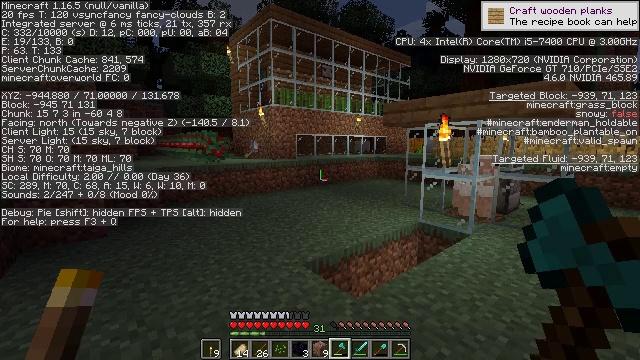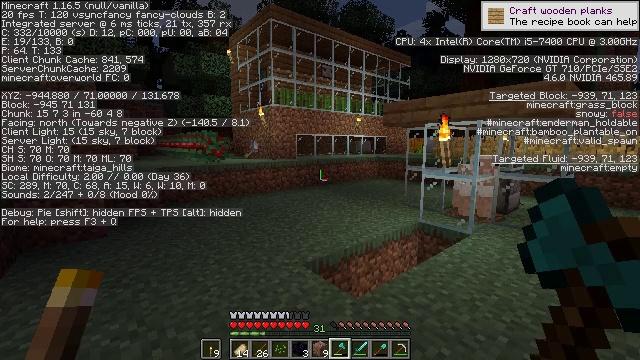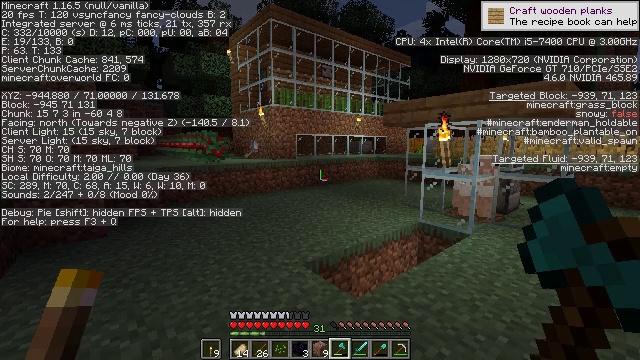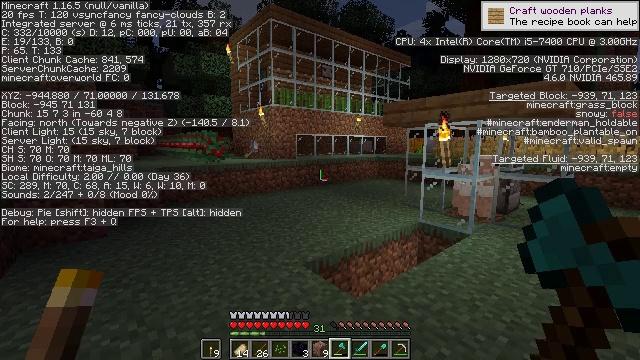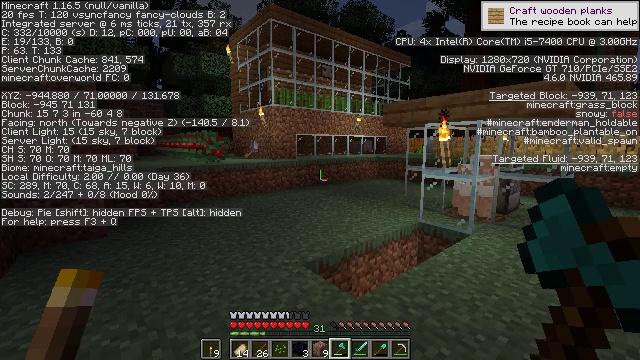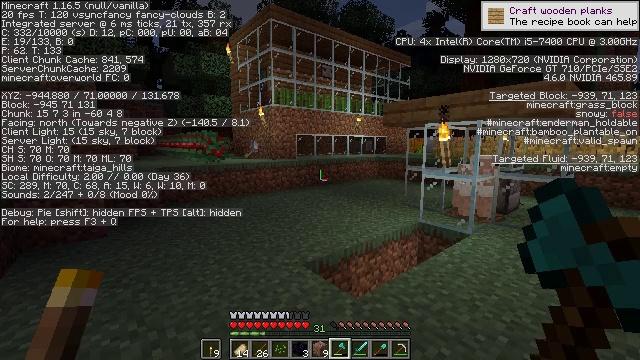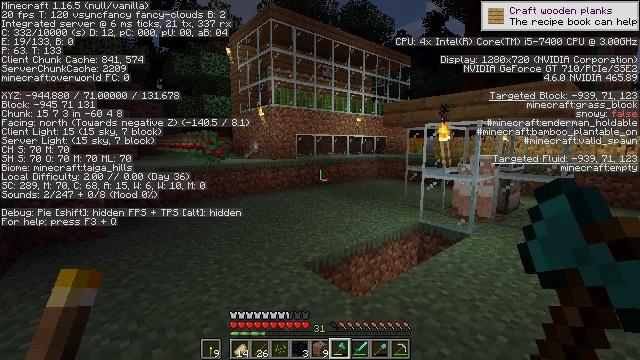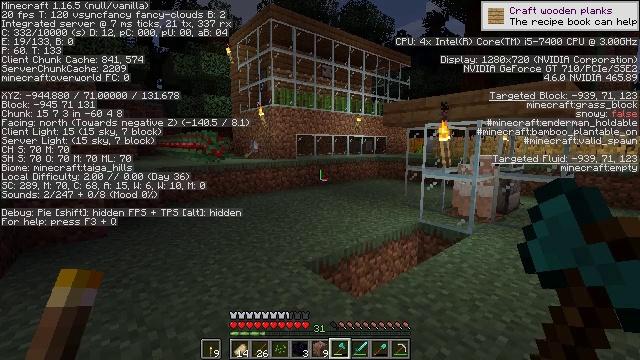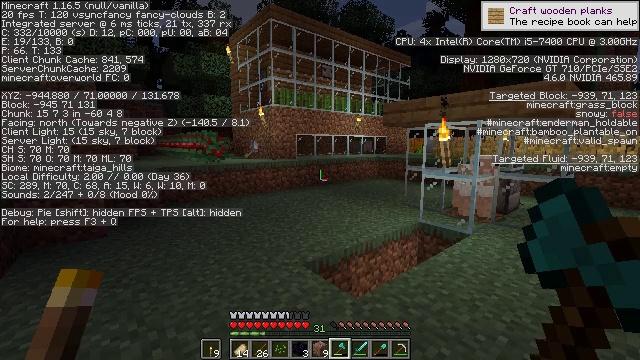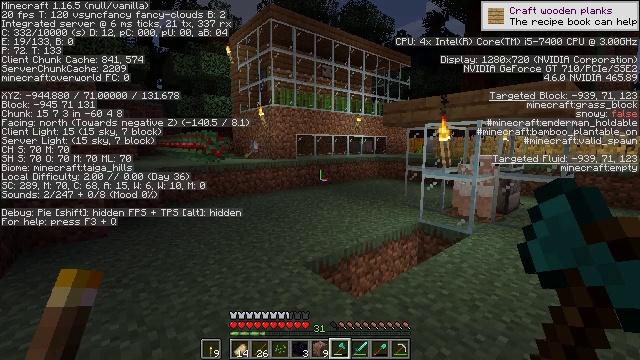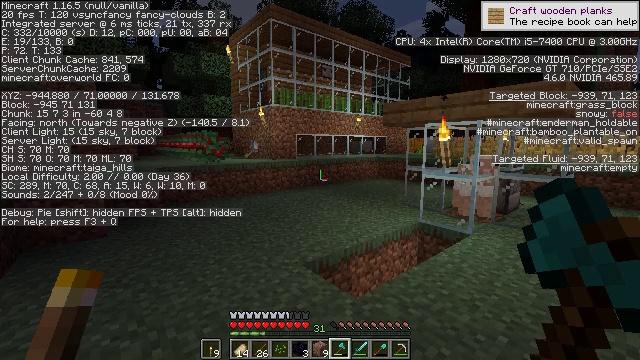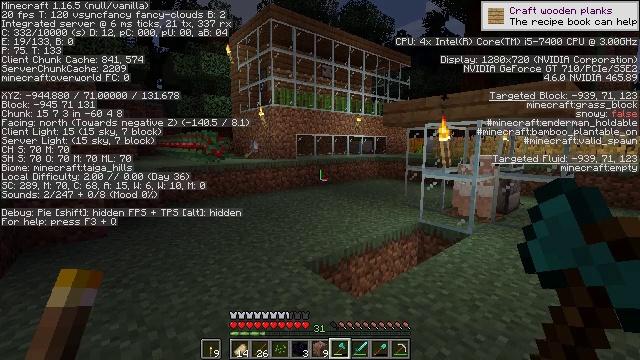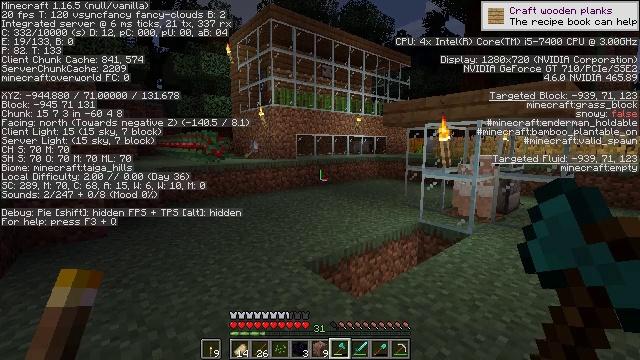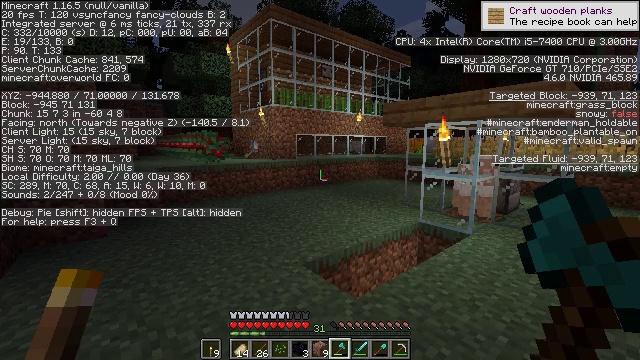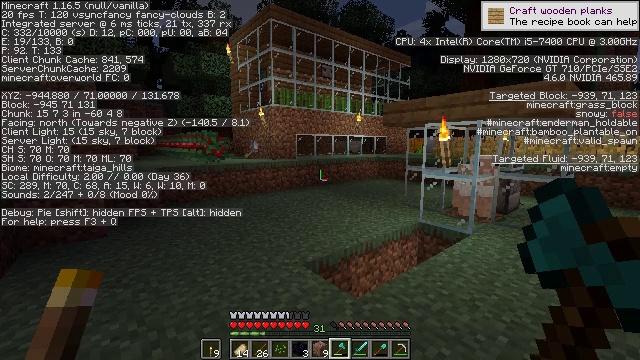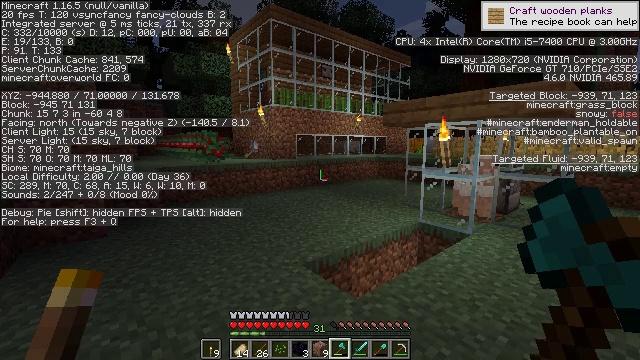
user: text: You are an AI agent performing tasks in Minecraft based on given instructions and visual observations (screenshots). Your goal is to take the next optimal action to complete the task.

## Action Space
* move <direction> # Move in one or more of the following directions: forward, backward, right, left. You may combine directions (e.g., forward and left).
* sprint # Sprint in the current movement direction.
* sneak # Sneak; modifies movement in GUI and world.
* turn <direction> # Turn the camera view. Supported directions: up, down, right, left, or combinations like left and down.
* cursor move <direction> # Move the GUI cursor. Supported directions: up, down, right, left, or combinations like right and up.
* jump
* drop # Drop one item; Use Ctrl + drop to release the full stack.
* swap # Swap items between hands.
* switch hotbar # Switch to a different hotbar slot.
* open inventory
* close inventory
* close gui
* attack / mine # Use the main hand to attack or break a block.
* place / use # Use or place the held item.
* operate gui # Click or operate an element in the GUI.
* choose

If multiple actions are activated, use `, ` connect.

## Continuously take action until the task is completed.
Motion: motion action
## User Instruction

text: Craft a set of rails using iron ingots and a stick.
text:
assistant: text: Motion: no_op
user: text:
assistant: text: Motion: no_op
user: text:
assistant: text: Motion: no_op
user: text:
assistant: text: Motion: no_op
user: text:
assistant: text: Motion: no_op
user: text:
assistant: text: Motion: no_op
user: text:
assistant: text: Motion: no_op
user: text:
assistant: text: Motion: no_op
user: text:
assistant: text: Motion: no_op
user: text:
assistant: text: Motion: no_op
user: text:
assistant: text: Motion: no_op
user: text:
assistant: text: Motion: no_op
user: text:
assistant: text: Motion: no_op
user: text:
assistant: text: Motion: no_op
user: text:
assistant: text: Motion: no_op
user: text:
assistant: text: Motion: no_op
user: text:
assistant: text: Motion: no_op
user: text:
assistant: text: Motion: no_op
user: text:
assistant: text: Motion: no_op
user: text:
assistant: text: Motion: no_op
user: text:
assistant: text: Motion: no_op
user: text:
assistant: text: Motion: no_op
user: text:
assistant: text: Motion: no_op
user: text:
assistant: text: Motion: no_op
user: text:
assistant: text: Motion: no_op
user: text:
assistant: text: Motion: no_op
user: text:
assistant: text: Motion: no_op
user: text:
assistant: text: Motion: no_op
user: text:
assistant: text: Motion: no_op
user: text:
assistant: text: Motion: no_op